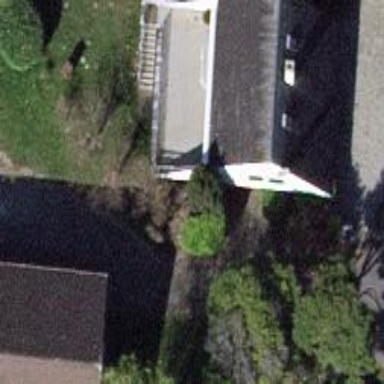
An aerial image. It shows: Bungalow.